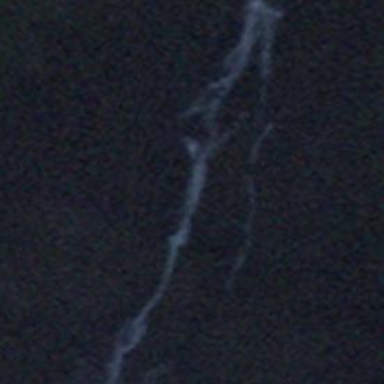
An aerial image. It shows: Beautiful waterfall.